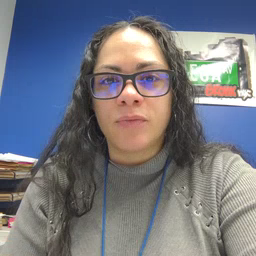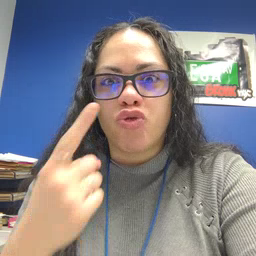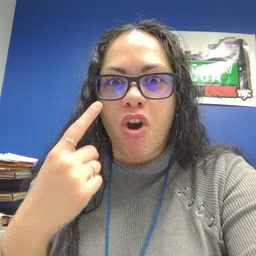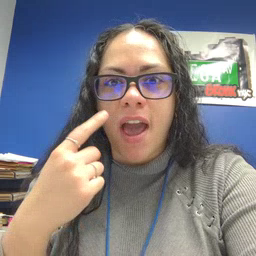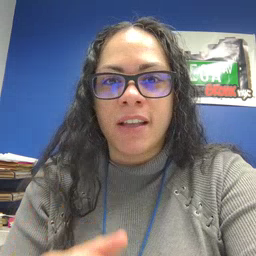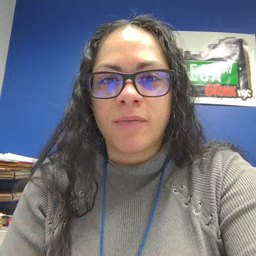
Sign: cry